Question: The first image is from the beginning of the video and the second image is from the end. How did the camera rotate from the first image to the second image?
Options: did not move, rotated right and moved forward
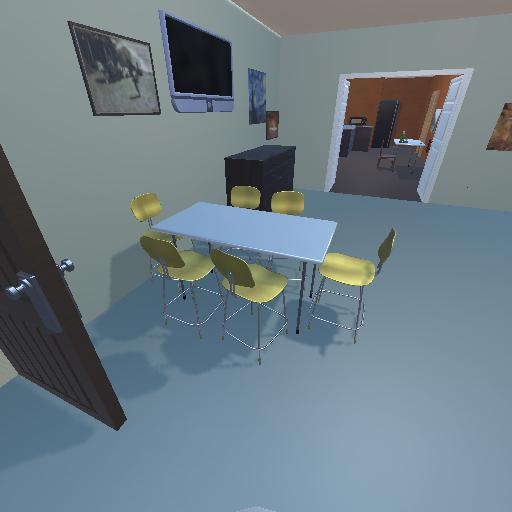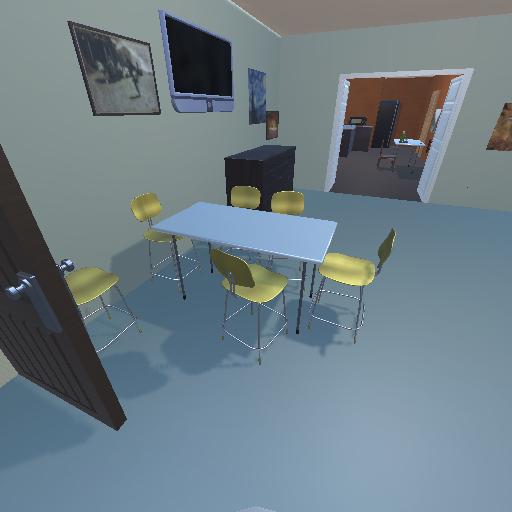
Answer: did not move